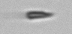
Label: fiber